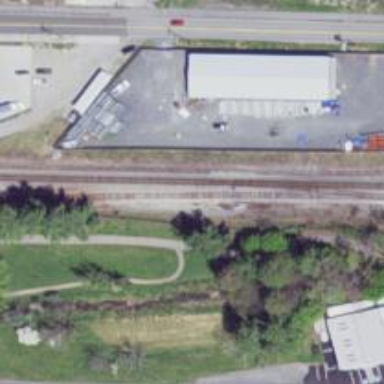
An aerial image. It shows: Railway siding with rails.